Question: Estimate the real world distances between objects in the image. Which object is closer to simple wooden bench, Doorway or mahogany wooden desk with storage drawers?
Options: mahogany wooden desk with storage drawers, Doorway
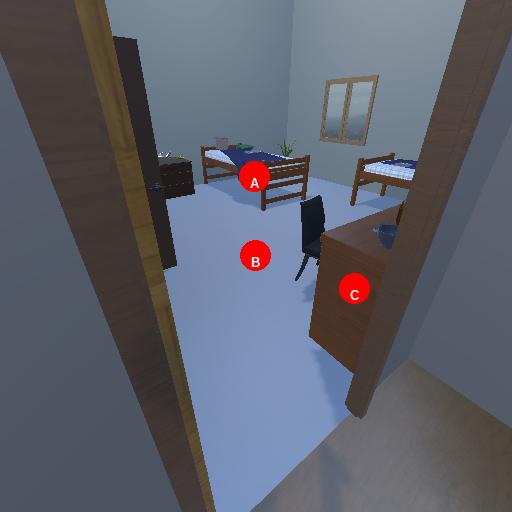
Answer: mahogany wooden desk with storage drawers